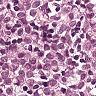
Metastatic tissue present: yes